Current action and preconditions to check: trajectory_clear

Your task: For each precondition in the list above, predict whether it will hold at this action.

Consider the current scene as observed from the mobile robot's camera, and analyze the predicted future states of all dynamic agents (e.g., people, animals, vehicles, or any moving entities) within the NEXT SECOND.

IMPORTANT: Only answer "very likely" if you are absolutely certain—based on strong, clear evidence—that a dynamic agent will violate the precondition in the predicted future state. Do NOT answer "very likely" for unlikely, ambiguous, or low-probability risks.

Ask yourself for each precondition: Is there a high probability, with clear and convincing evidence, that the predicted future states of any dynamic agent will interfere with the predicted future state of the currently executing action within the NEXT SECOND, causing that precondition to fail?

Assess the risk level based on these predictions. Use "likely" or "very likely" if motions create a clear risk of interference.

Use "neutral" or "improbable" if agents are nearby but their predicted paths are clearly diverging or non-conflicting.

Failure Risk Categories: "very improbable", "improbable", "neutral", "likely", "very likely"

Answer Format: Output ONLY the probability_of_failure value from these categories: "very improbable", "improbable", "neutral", "likely", "very likely"

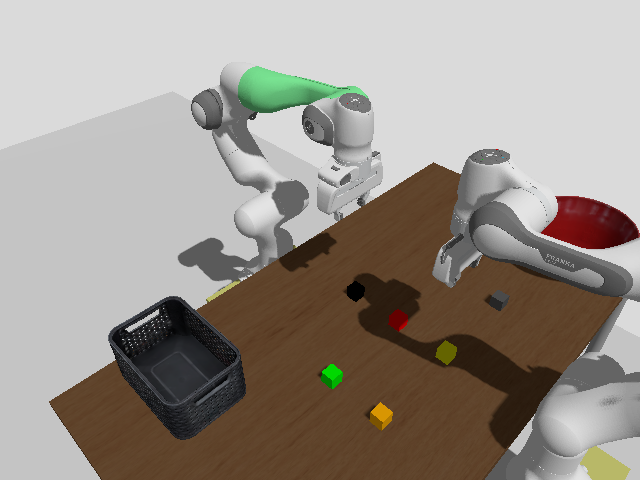

Answer: very improbable